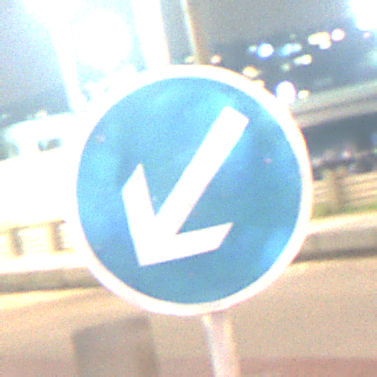
Verkehrszeichen: VorgeschriebeneVorbeifahrtLinks
Umgebung: Outdoor, Urban
Tageszeit: Night
Wetter: PartlyCloudy
Licht: Artificial
Jahreszeit: NotSpecified
Kontrast: HighContrast